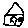
Label: house